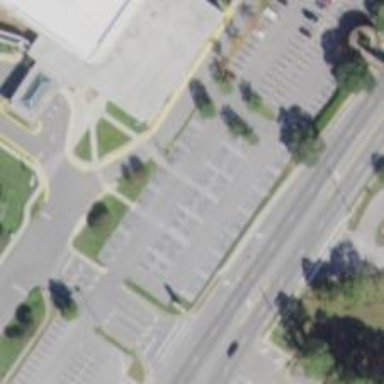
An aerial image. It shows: Parking space.